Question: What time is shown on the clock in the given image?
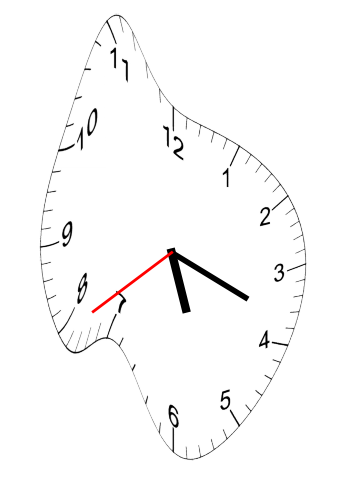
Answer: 05:18:39